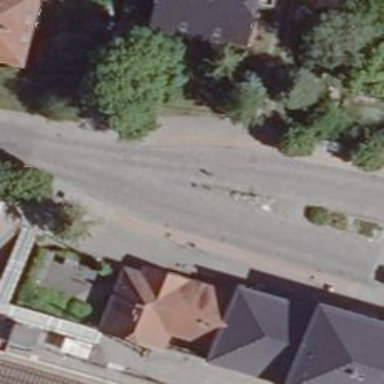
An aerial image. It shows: Residential road with sett sidewalk on the right side.